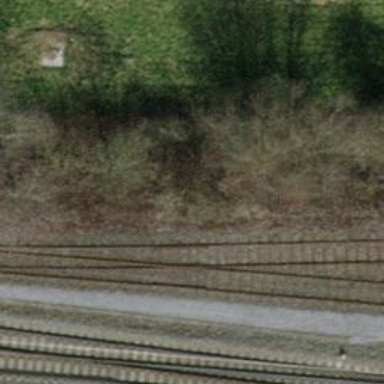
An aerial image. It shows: Single-track railway spur.